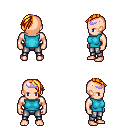
a pixel art fantasy rpg character, male body template, human, light skin, teal sleeveless shirt, metal pants, light blonde long mohawk hairstyle, purple tiara, four views (front, back, left, right), 2x2 character sprite sheet, small pixel art, hard edges, no anti-aliasing